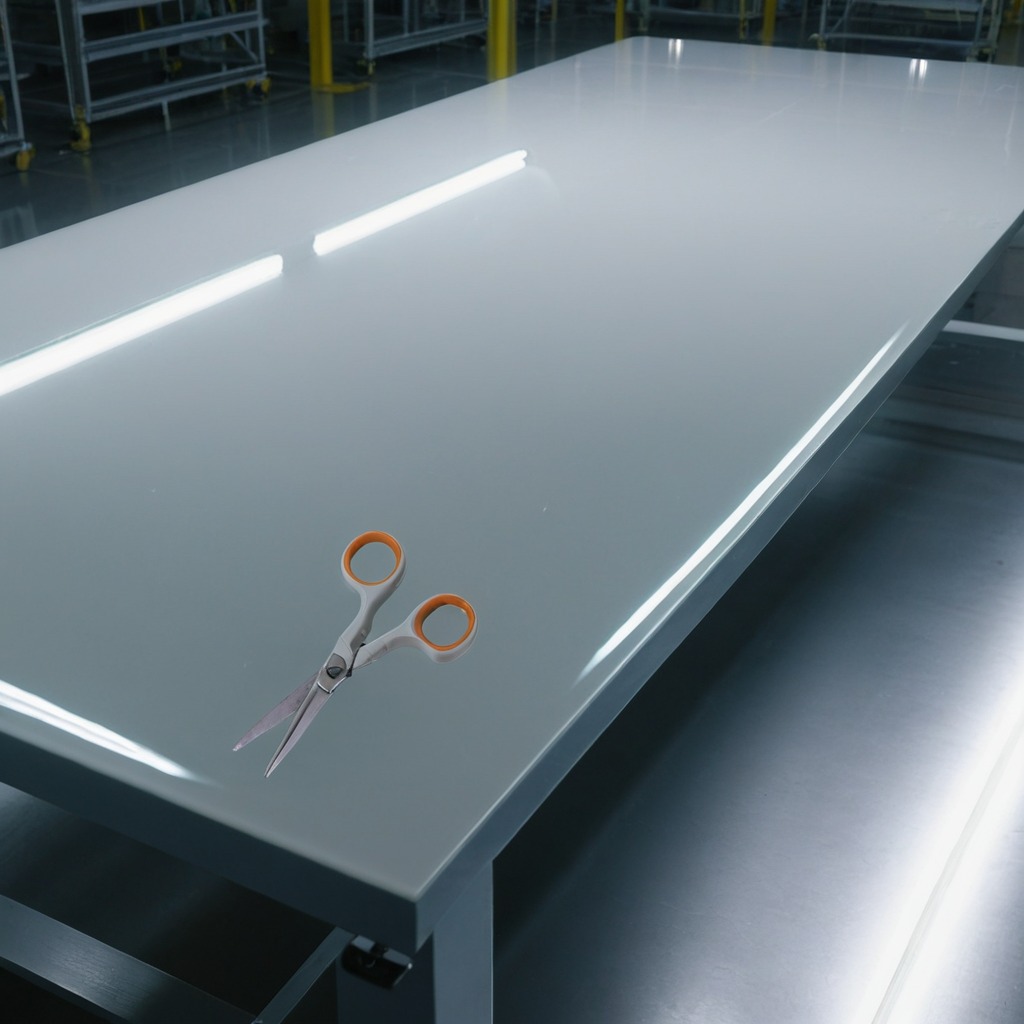
A scissor lying on a table in a ship maintenance bay industrial lighting.